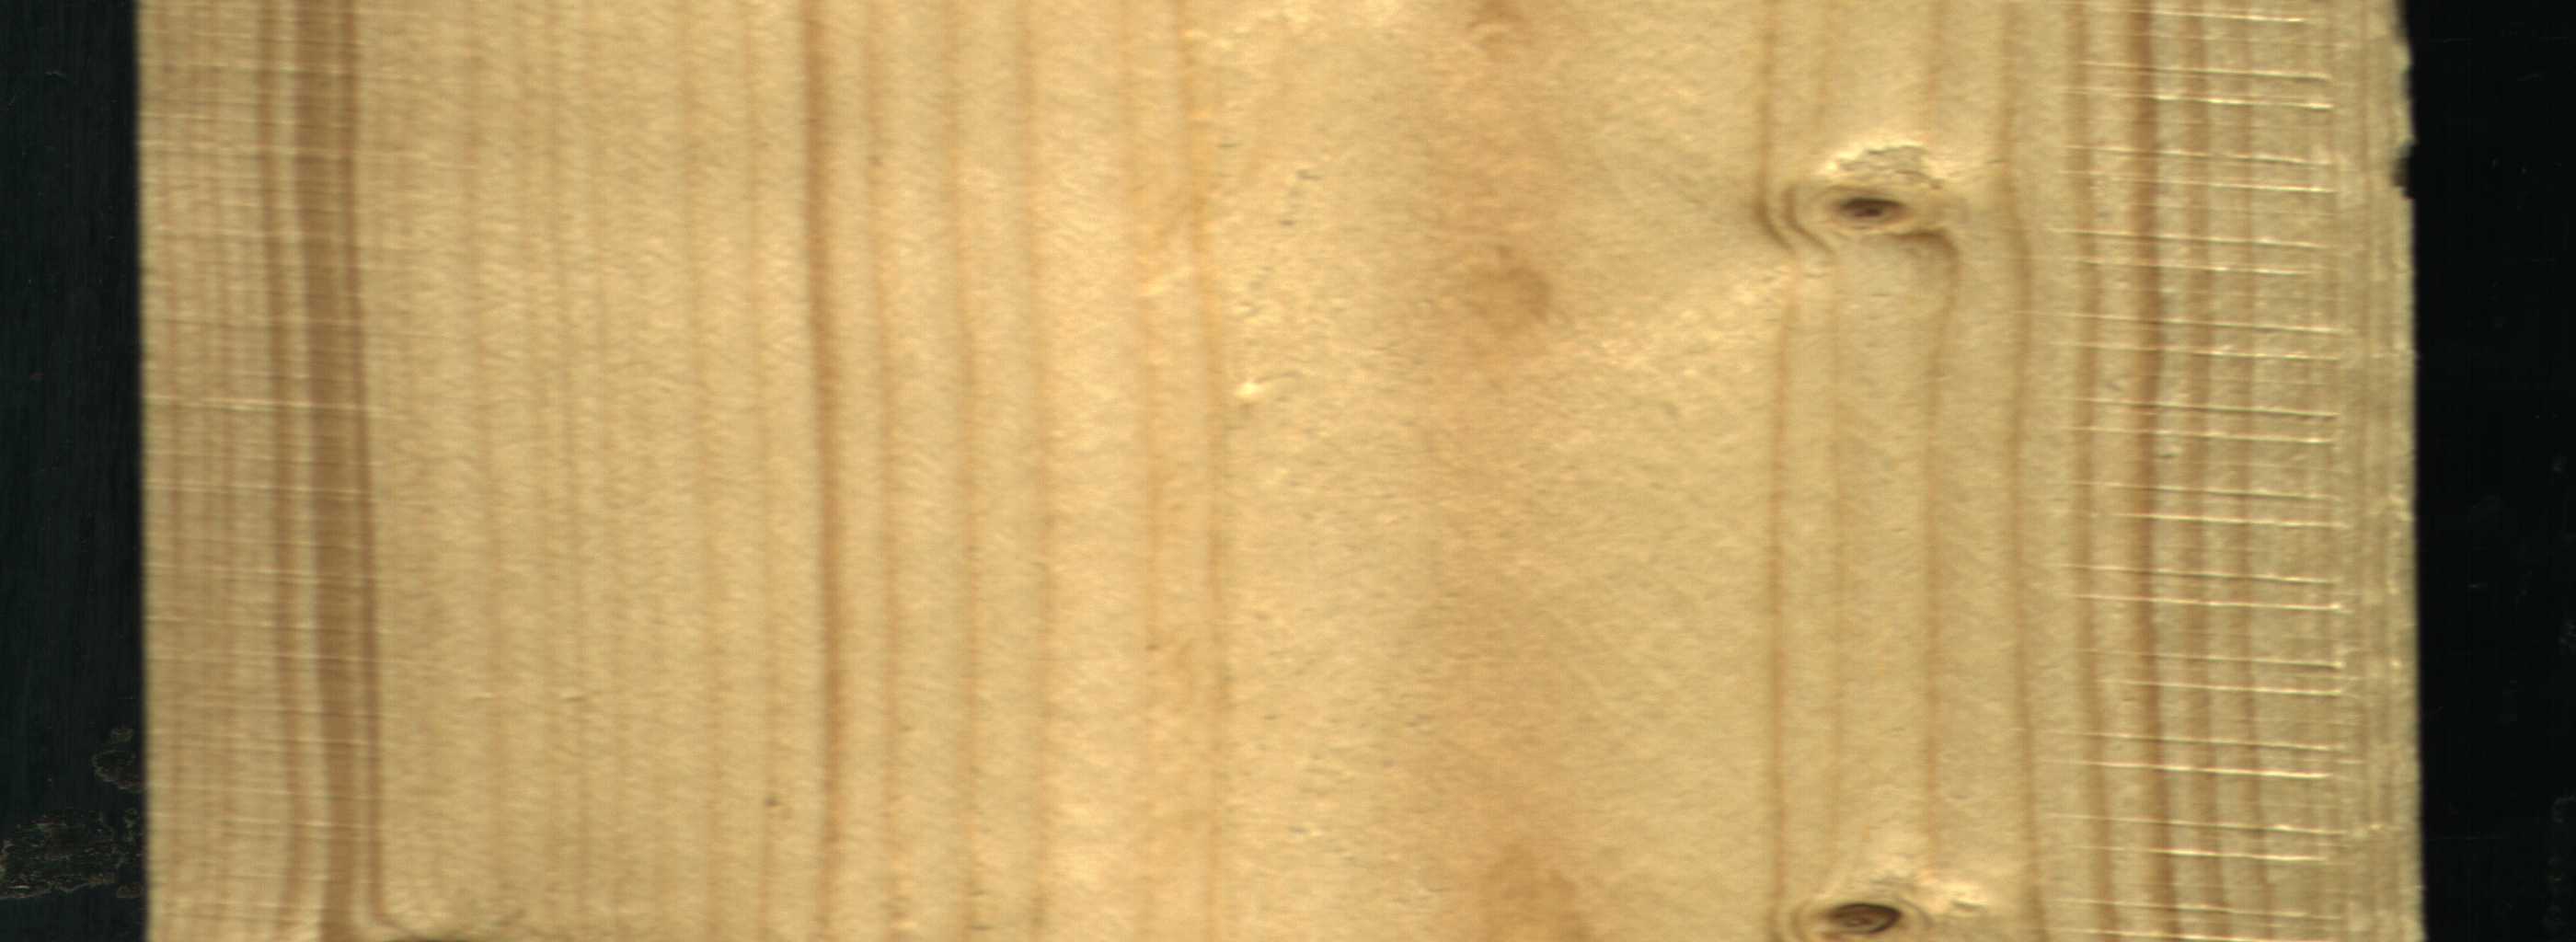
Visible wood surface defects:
Quartzity
Live_Knot
Live_Knot